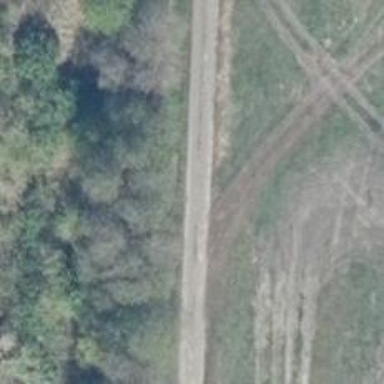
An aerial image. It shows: Track with grade 3 surface.